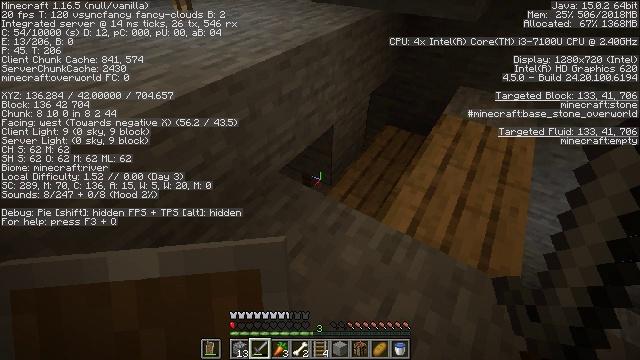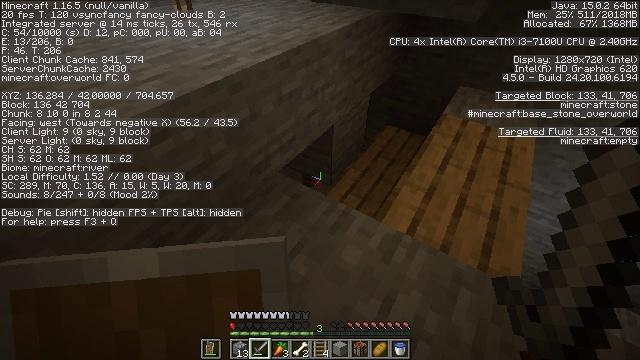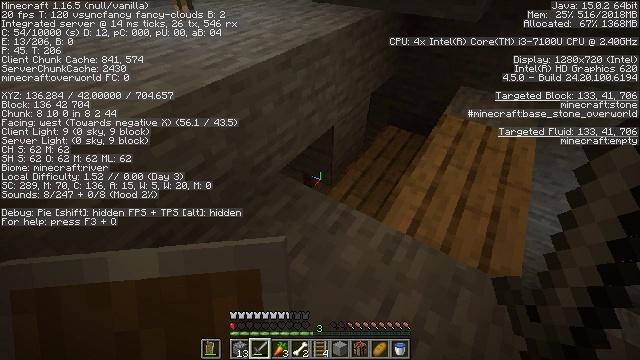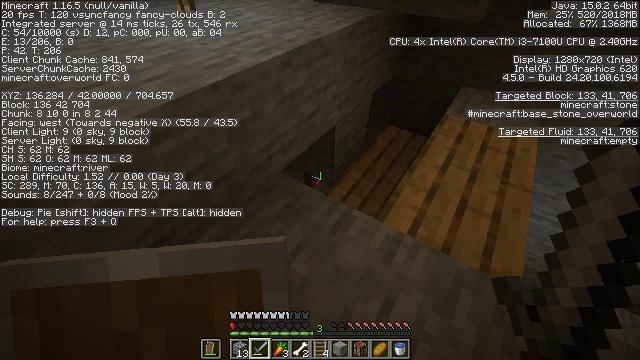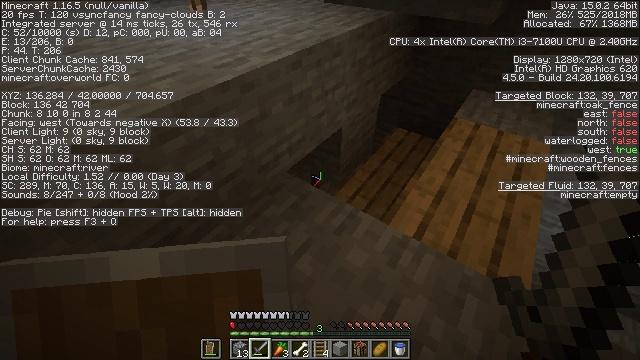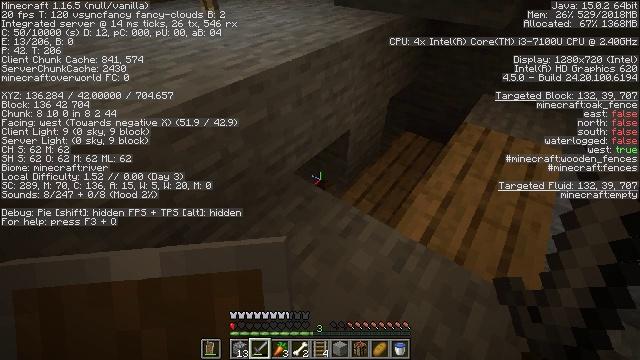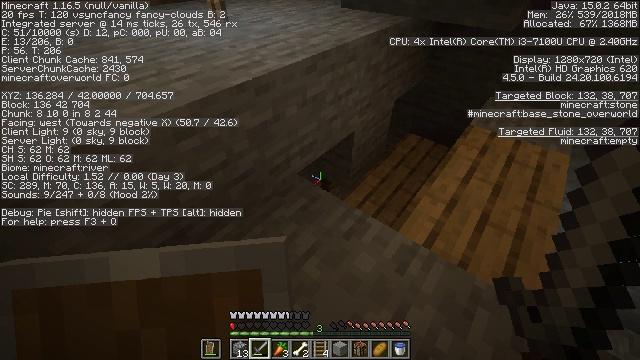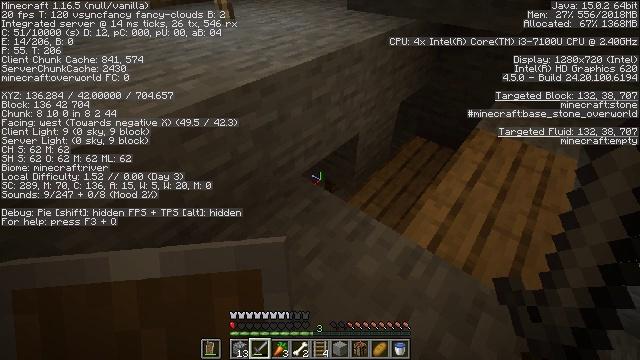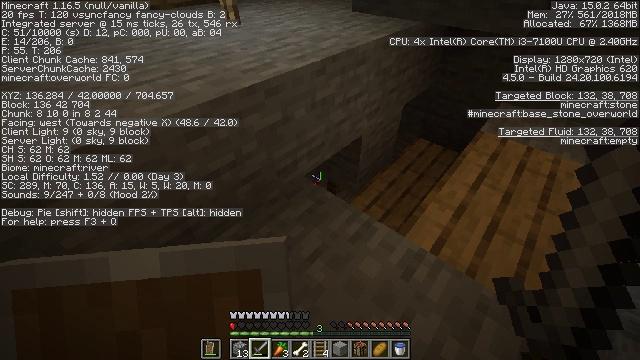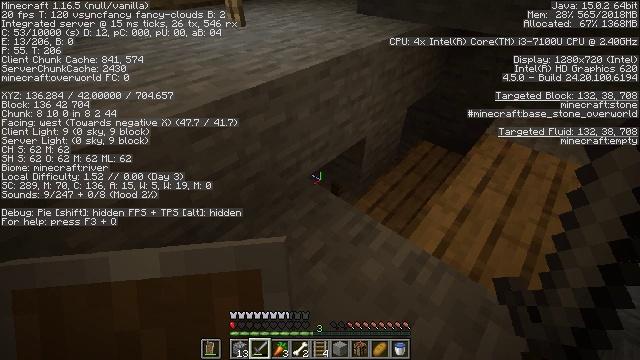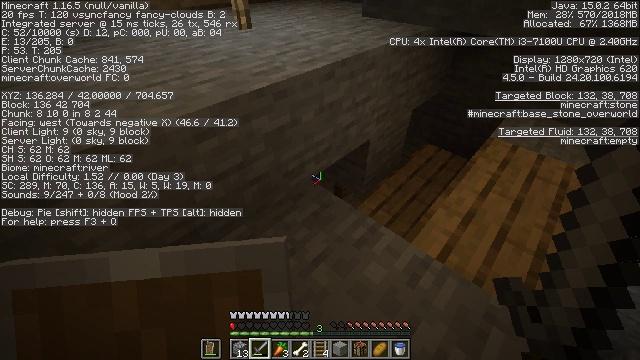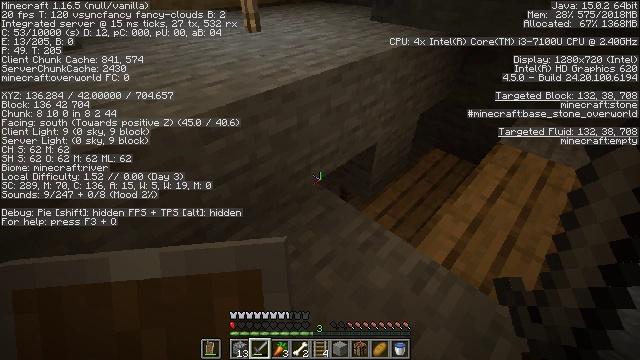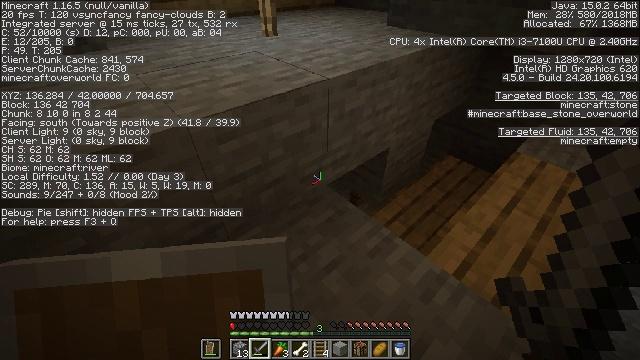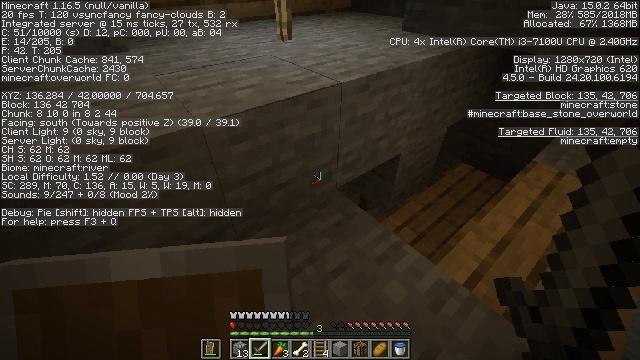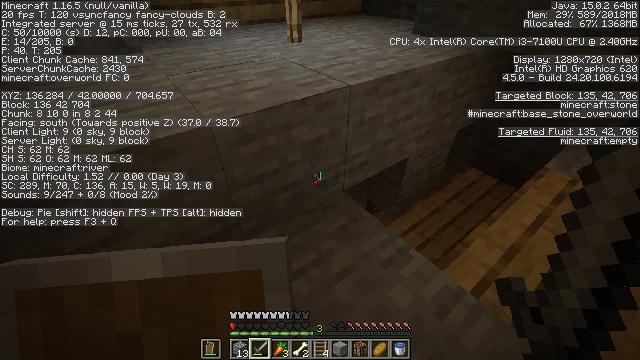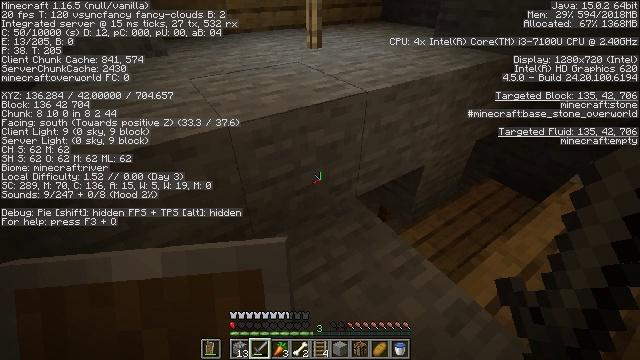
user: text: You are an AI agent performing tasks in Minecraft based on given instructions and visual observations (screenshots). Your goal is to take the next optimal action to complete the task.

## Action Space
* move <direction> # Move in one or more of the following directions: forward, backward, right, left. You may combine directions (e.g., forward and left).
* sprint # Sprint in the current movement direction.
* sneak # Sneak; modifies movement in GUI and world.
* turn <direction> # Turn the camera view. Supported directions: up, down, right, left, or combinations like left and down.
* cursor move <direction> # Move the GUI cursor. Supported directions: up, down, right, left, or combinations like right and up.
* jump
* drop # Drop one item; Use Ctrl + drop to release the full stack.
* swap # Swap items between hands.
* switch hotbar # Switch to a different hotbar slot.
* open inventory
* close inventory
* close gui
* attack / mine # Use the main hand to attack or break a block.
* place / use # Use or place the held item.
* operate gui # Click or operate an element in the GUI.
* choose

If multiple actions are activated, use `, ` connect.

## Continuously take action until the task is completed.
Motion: motion action
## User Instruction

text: Gather cobweb from abandoned mineshafts.
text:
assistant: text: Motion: no_op
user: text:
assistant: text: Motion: no_op
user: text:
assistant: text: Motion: no_op
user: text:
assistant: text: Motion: turn left
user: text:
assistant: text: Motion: turn left
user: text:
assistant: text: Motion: turn left
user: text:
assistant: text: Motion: turn left
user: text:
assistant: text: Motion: no_op
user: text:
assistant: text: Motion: no_op
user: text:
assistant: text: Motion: turn left
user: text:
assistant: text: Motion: turn left
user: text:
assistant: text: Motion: turn left
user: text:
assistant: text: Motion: turn left
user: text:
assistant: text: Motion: turn left
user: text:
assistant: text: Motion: turn left and up
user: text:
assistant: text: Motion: turn left and up
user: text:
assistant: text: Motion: turn left and up
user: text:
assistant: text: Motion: turn left and up
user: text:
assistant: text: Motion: turn left and up
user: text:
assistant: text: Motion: turn up
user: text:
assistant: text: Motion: move forward
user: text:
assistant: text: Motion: move forward, turn up
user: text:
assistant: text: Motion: move forward
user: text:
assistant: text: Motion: move forward
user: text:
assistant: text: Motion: move forward, turn up
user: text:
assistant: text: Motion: move forward, turn right and up
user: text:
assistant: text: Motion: move forward, turn right and up, jump
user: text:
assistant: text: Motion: move forward, turn right and up, jump
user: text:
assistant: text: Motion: move forward and move left, jump
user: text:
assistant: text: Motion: move forward and move left, jump